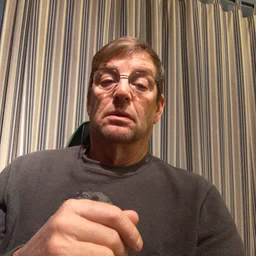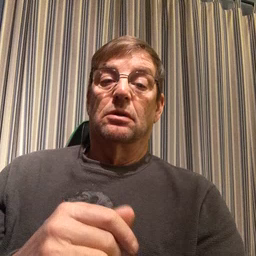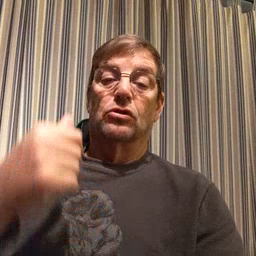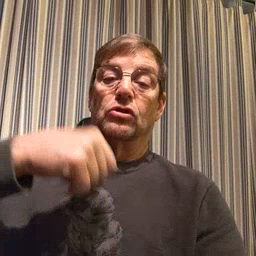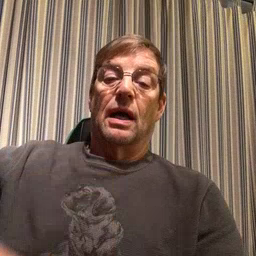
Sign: jacket